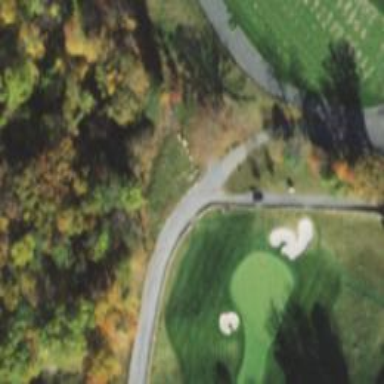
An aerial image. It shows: Path for both road and golf.